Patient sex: F
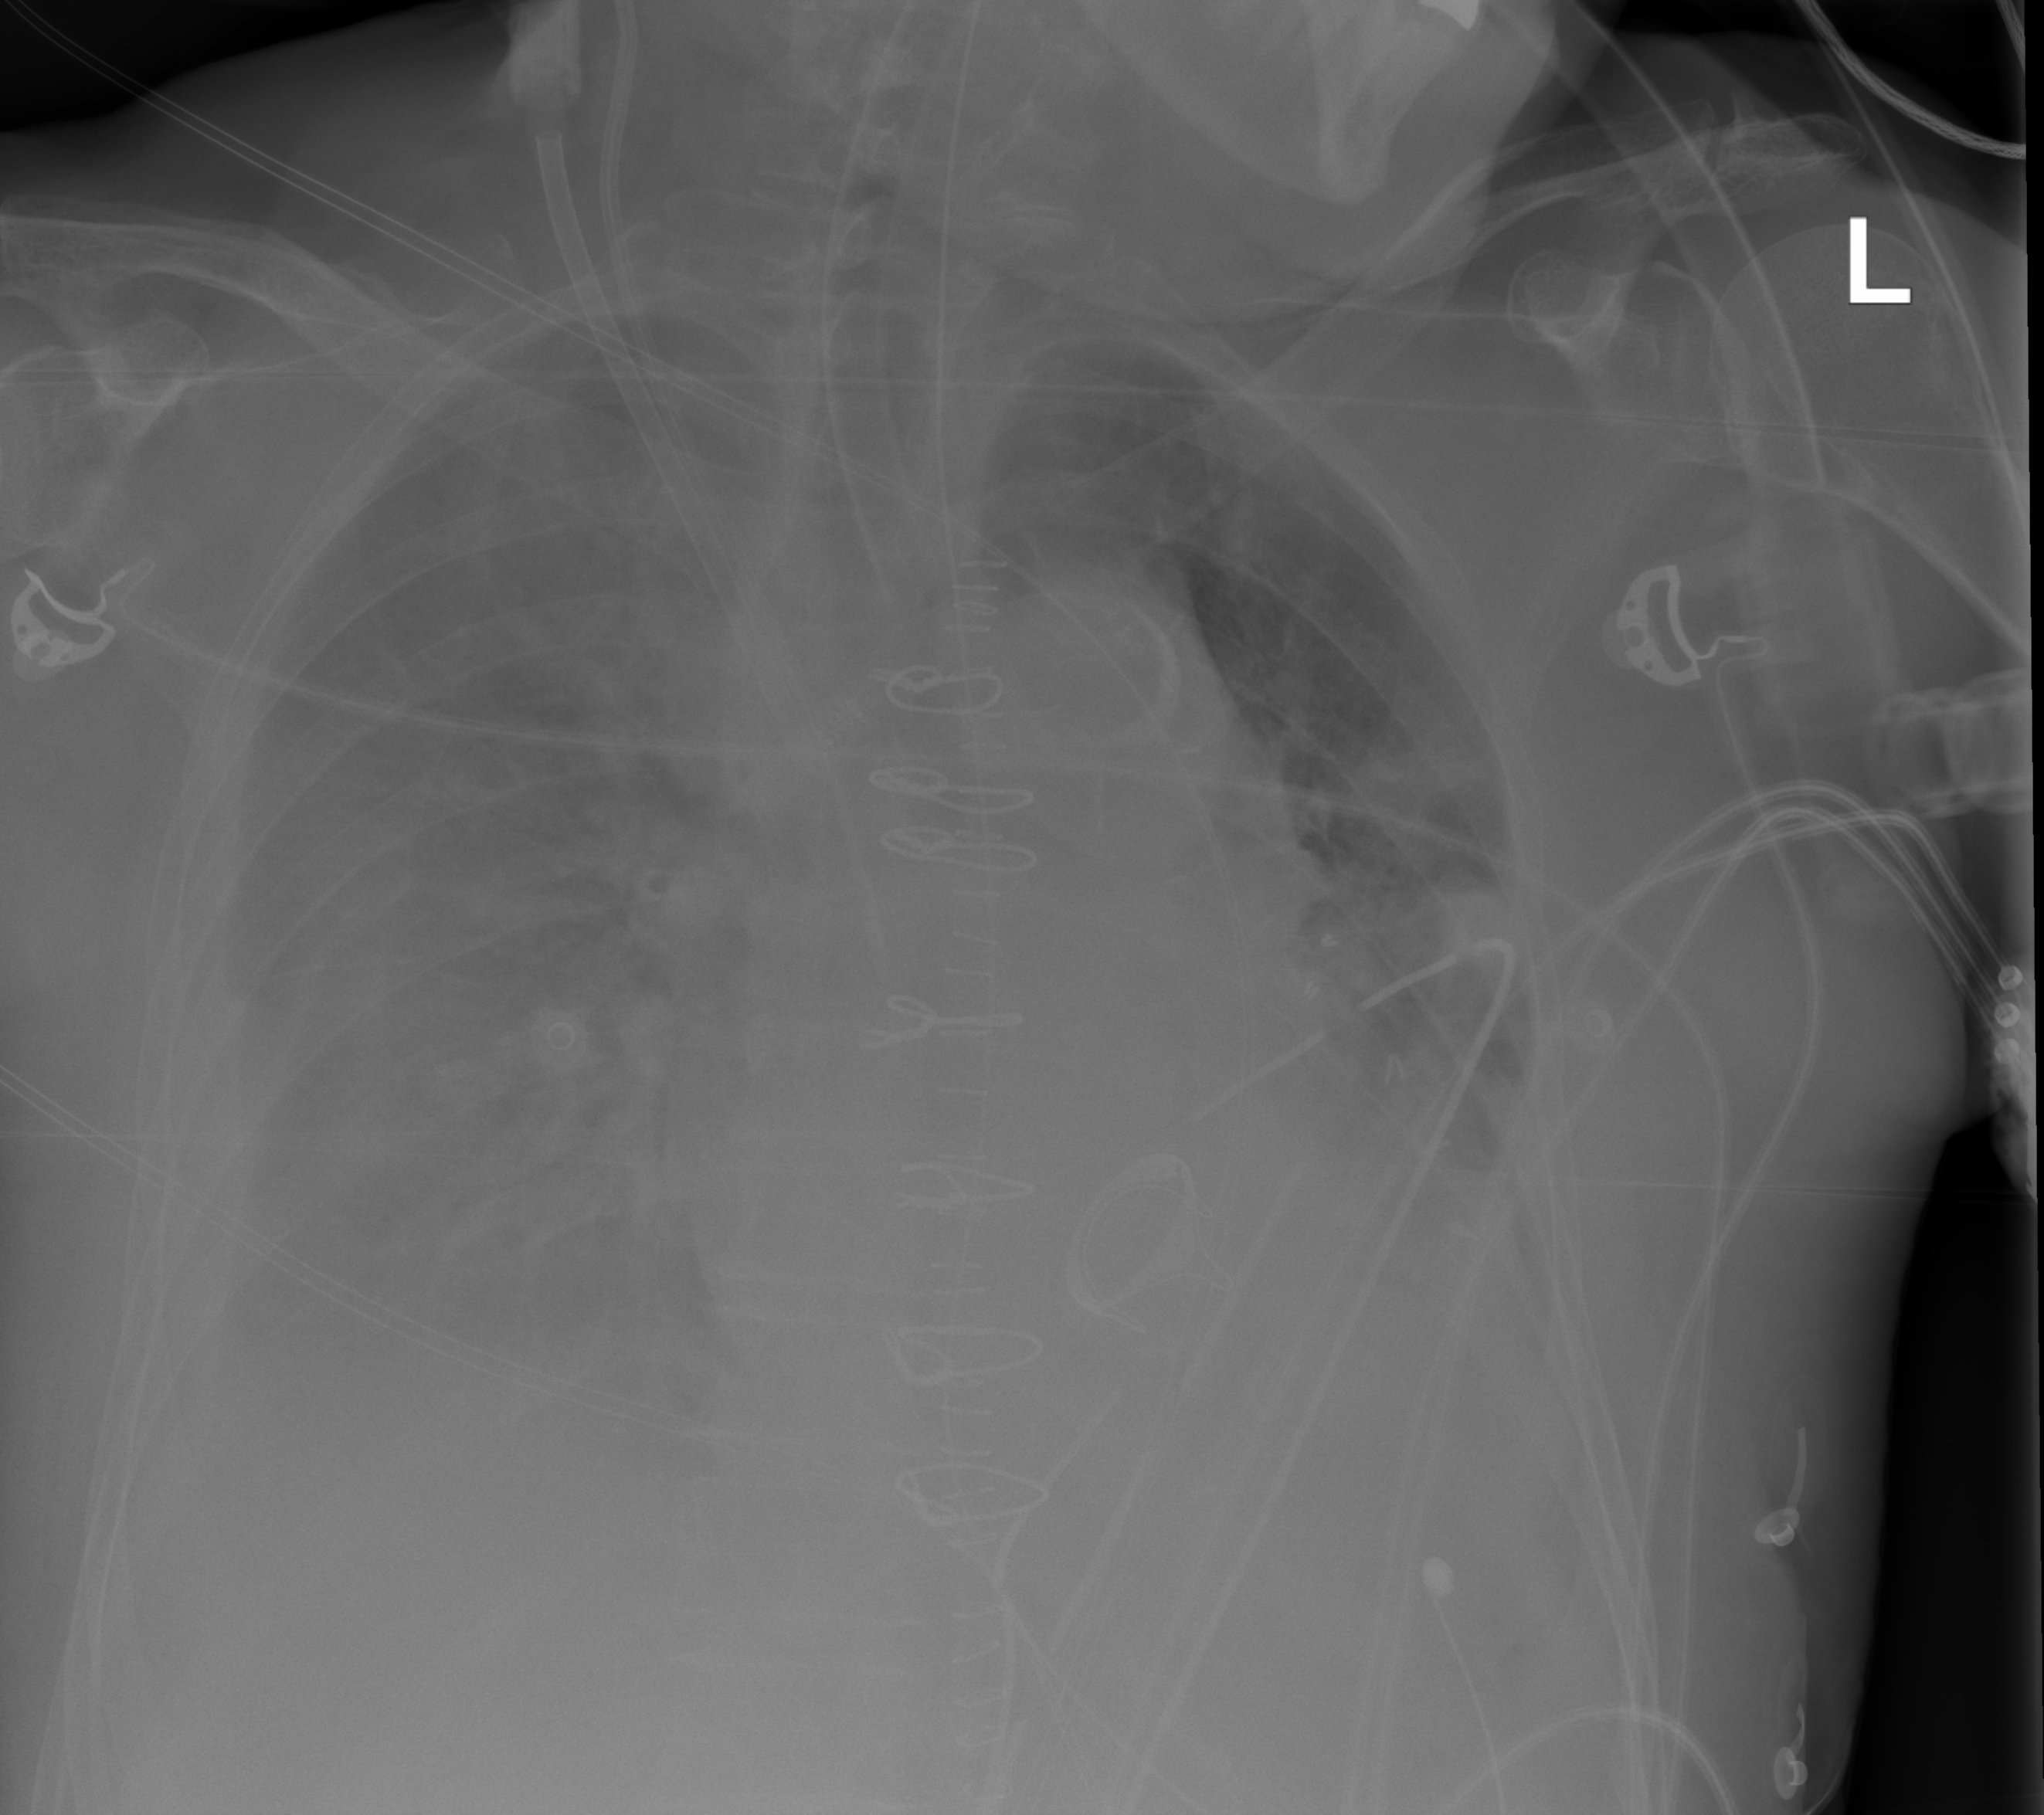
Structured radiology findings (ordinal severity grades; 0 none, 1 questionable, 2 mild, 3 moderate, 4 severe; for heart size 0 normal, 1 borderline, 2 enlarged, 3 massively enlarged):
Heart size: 2
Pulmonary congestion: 2
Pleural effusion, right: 3
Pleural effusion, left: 2
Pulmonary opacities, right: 1
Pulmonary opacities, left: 0
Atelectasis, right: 2
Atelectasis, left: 2